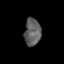
Tissue: prostate
Cell type: Epithelial cells
Senescence score: 0.3383
Nuclear area (px): 434
Mean DAPI intensity: 95.949